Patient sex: M
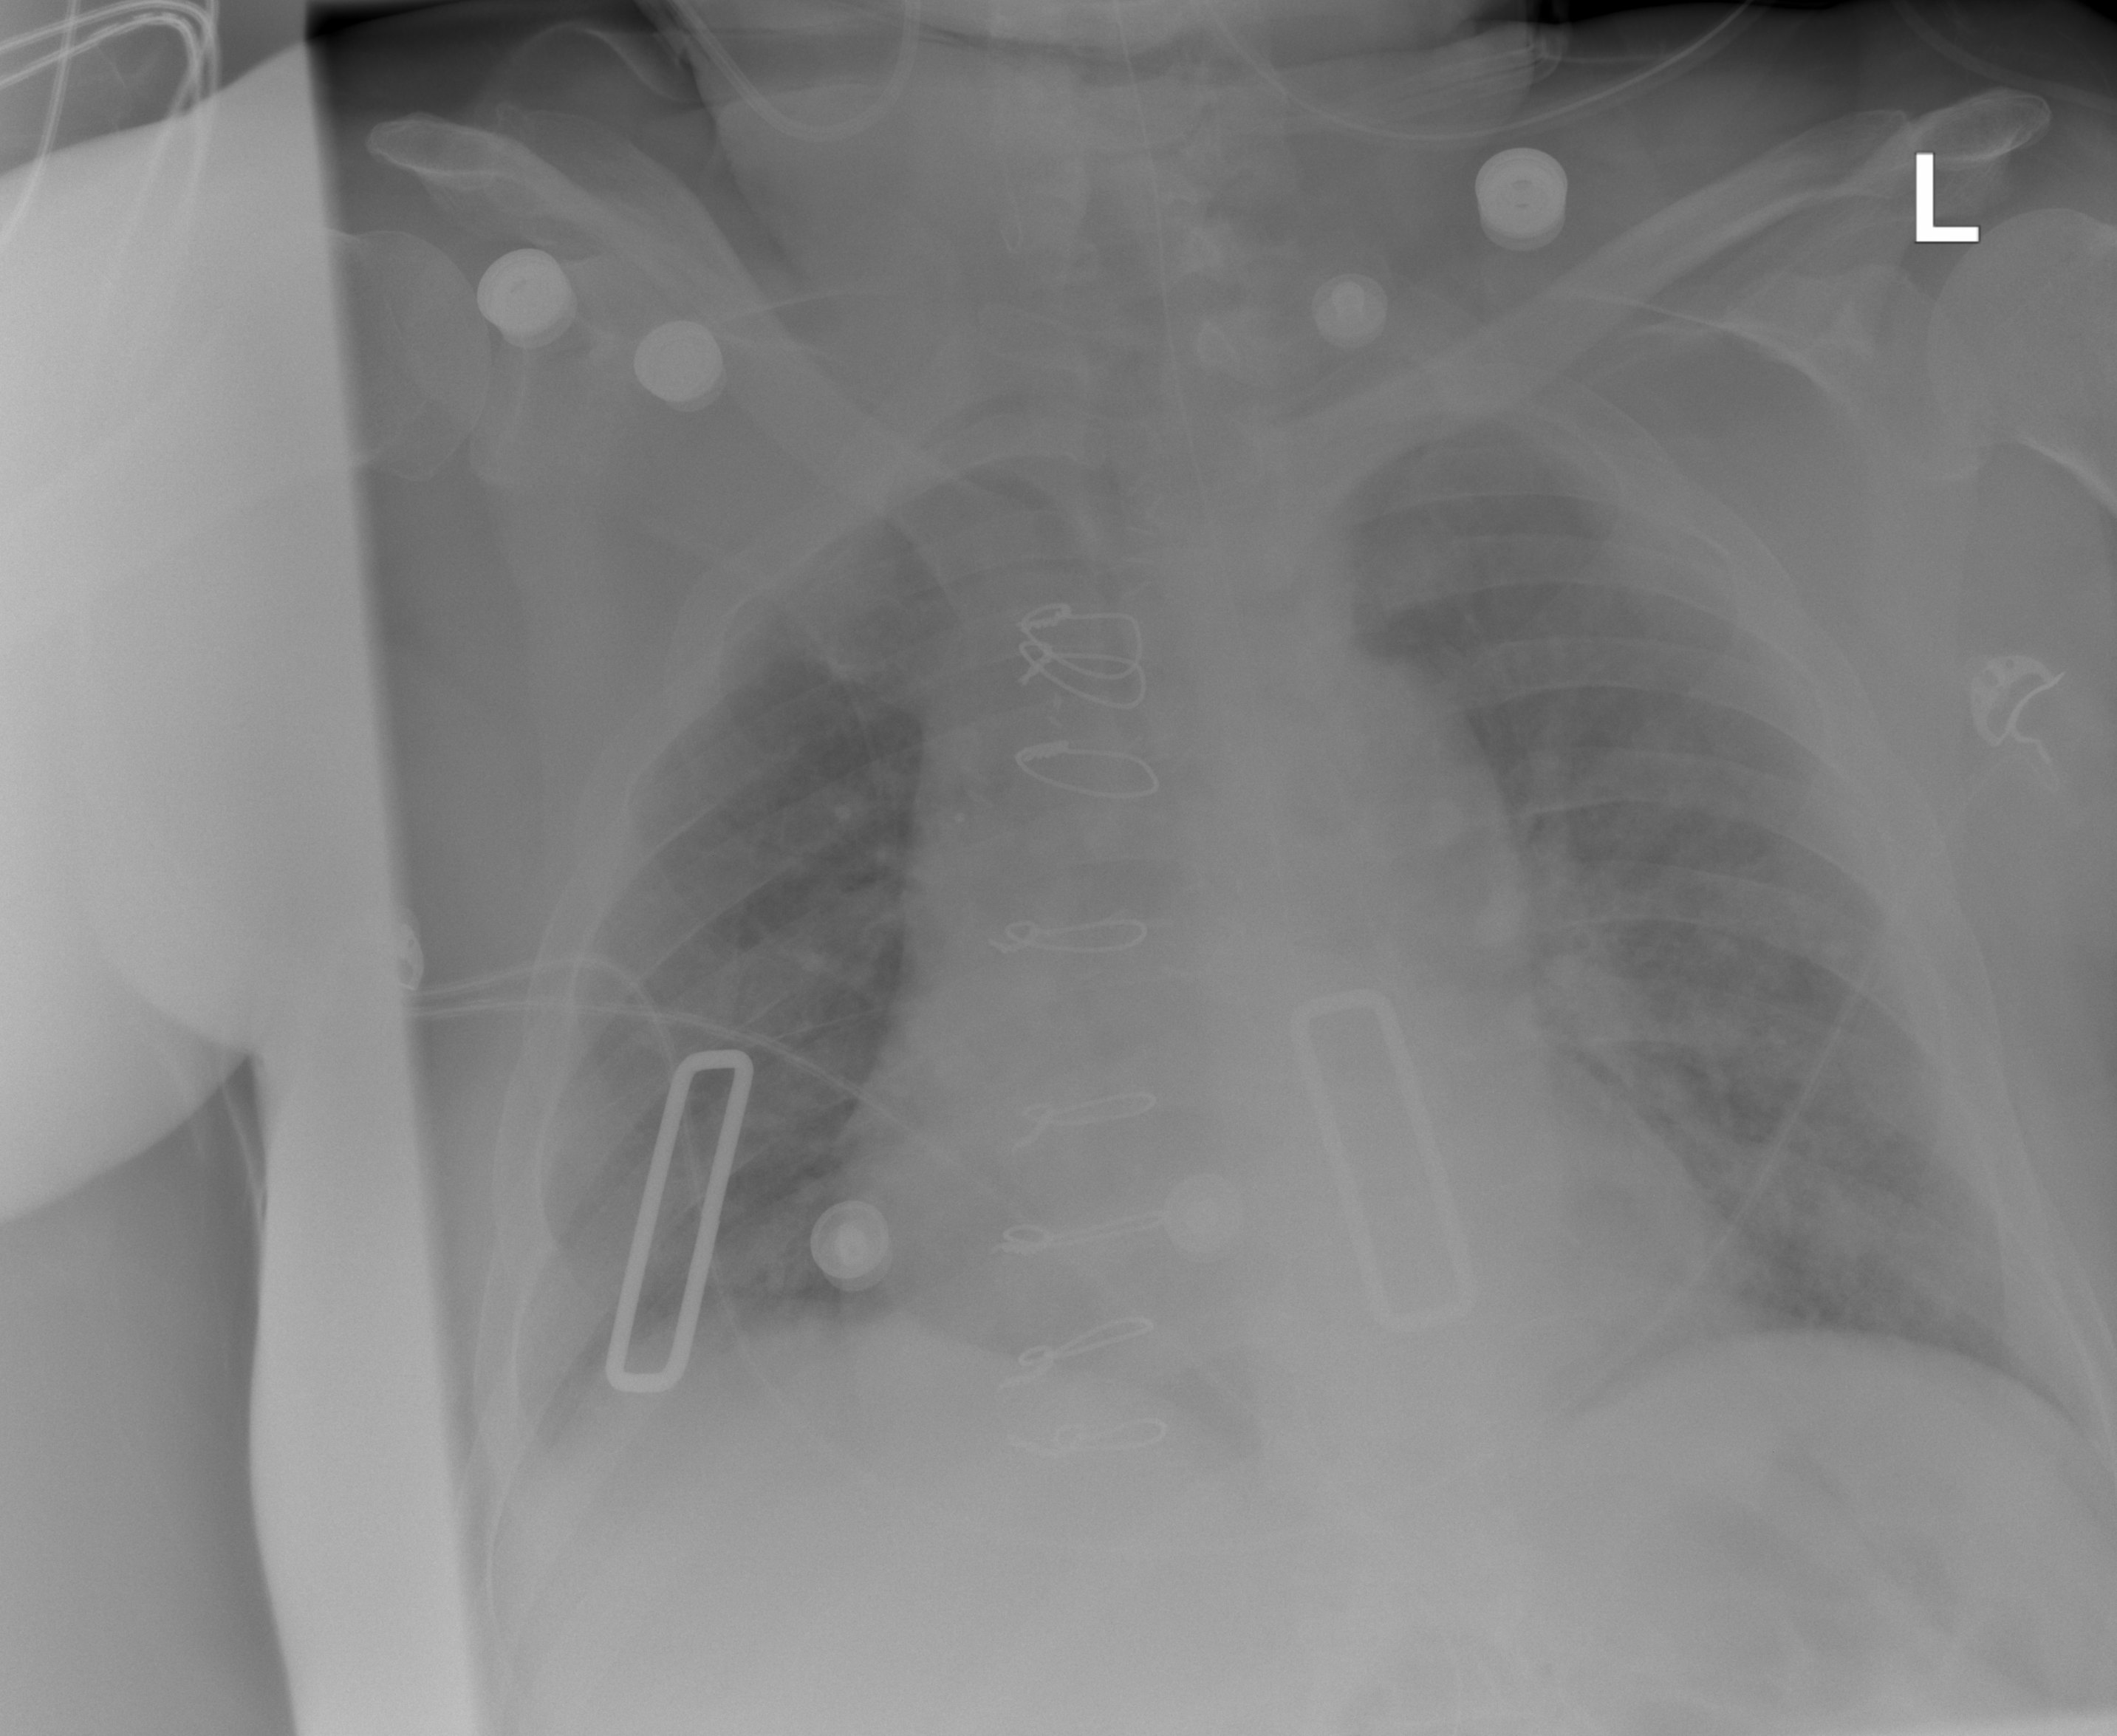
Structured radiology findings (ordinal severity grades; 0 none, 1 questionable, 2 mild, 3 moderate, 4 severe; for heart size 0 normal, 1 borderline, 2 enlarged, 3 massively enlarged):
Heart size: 2
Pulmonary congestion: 2
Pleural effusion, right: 0
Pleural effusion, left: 0
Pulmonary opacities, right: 0
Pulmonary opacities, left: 0
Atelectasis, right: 0
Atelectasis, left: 0